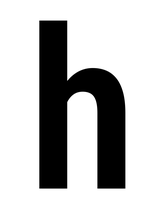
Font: Roboto_Condensed_SemiBold